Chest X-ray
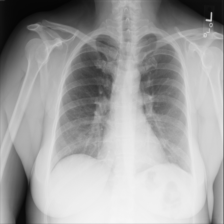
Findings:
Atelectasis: negative
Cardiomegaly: negative
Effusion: negative
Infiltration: negative
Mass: negative
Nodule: negative
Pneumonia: negative
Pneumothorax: negative
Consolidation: negative
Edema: negative
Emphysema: negative
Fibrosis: negative
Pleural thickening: negative
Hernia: negative